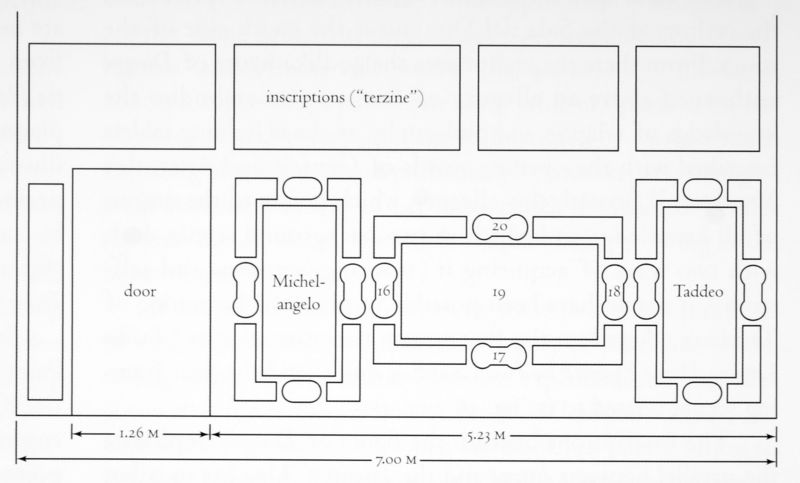
Titel: Verteilung der "vita illustrata" des jungen Taddeo in der Sala del Disegno - Westwand - Architektur - parens commoditatis - Medizin
Künstler: Federico Zuccari
Standort: Rom
Institution: Palazzo Zuccari
Schlagwörter: gemälde, weiß, raum, schwarz, skizze, säulen, tür, zeichnung, zimmer, gebäude, schloss, masse, wand, architektur, kirche, blatt, schrift, bilder, papier, position, linien, saal, querformat, zahlen, ziffern, wandgemälde, kammer, galerie, halle, rechtecke, wände, eingang, kloster, rechteck, linie, schwarzweiß, text, beschriftung, räume, entwurf, kunst, schema, rom, ausstellung, exposition, wandaufriss, mauern, fresken, plan, sammlung, museum, hängung, pfeil, nummer, geraden, englisch, pfeile, anordnung, grundriss, wohnraum, aufriss, maßstab, bauplan, michelangelo, inschriften, gänge, aufteilung, lageplan, länge, gebäudeplan, mass, massangaben, maßangabe, raumaufteilung, einteilung, meter, übersicht, säle, st. peter, flure, museeum, koten, door, inscriptions, bilderhängung, englsich, 19, 20, taddeo, standorte, 17, 16, 18, terzine, terzin, ateliers, gaddi, kunsthallen, 1,26, 7m, michelange